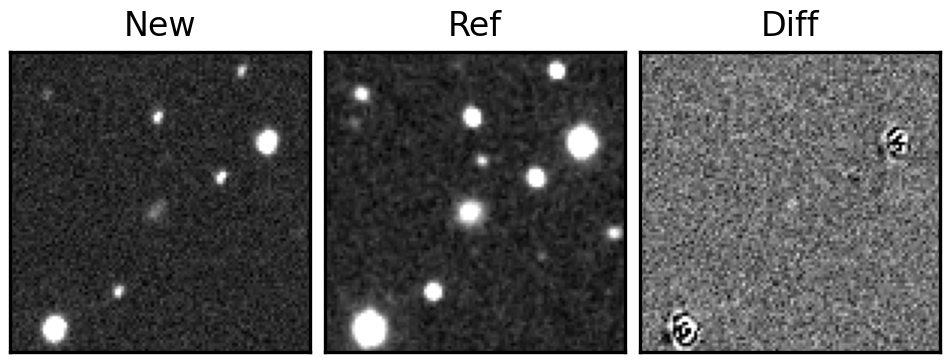
Label: real